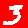
Digit: 3